Question: I'm having a problem with VS2005. Whenever I have an exception thrown and my program breaks, the line that it breaks on is not readable because it turns black and blue. Please see my screenshot for a better idea of what I'm talking about.
I had resharper installed but I went ahead and disabled it but this is still happening.
Thanks
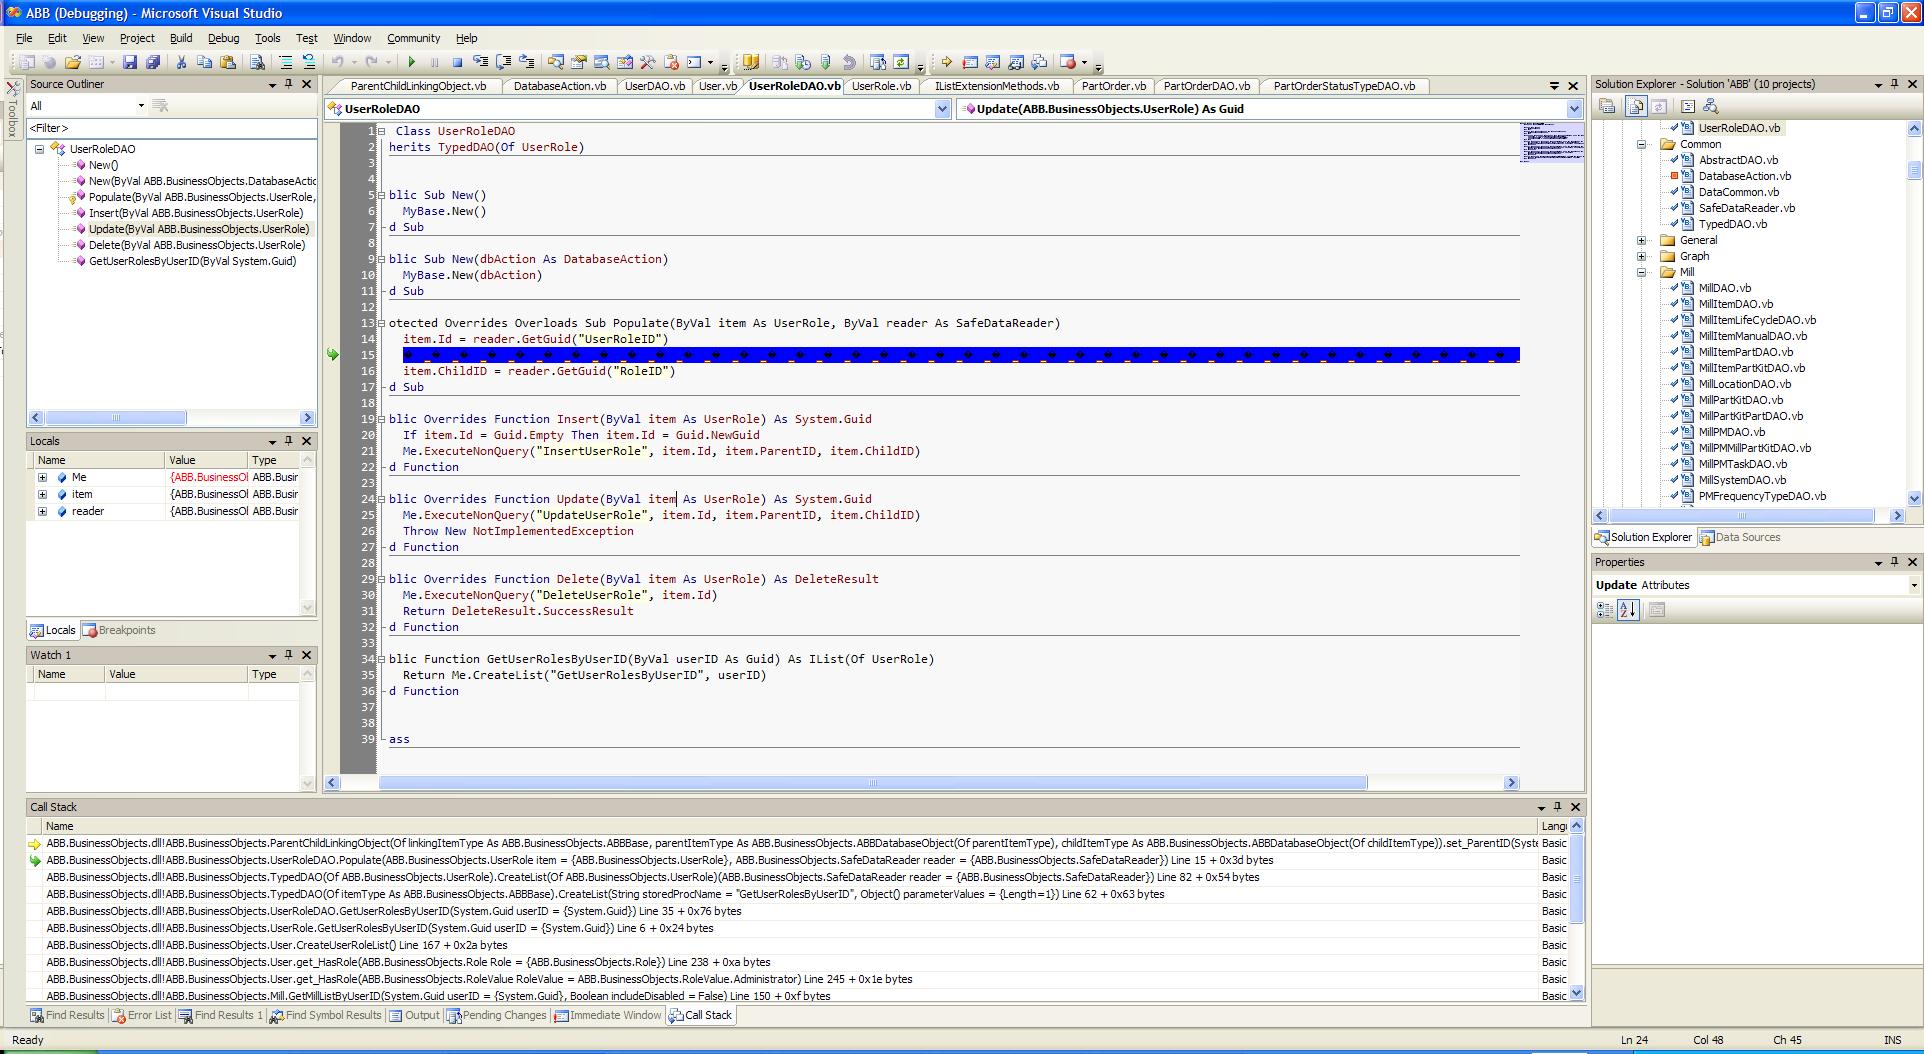
Answer: This is more than just a color change. The line is entirely overwritten with garbage. Must be some other misbehaving add-in. Verify this by running devenv.exe with the /SafeMode command line option.